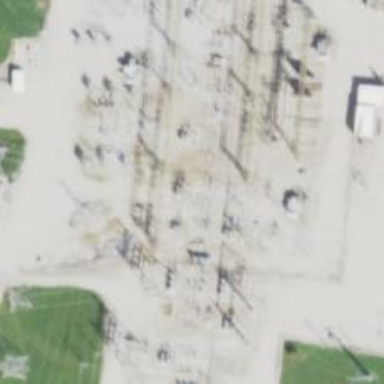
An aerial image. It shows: Switch for power supply.